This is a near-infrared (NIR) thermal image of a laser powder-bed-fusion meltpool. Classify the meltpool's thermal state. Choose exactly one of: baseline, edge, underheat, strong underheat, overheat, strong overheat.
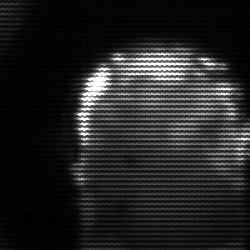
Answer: baseline